Field crop: maize
Growth stage: 2
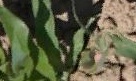
Species: maize